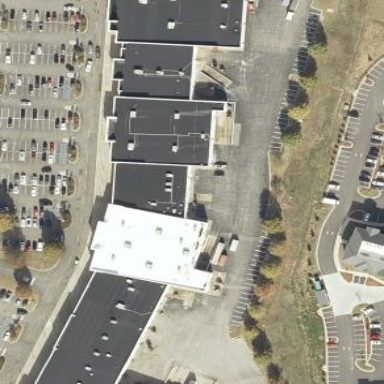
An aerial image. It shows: Retail building.